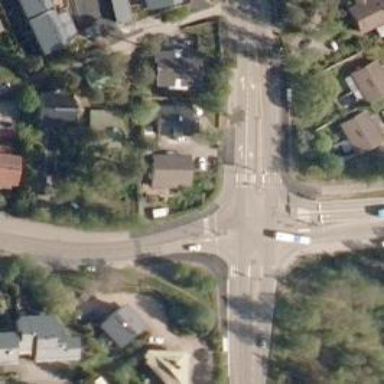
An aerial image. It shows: Crossing road.